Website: lowes
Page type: account-selection
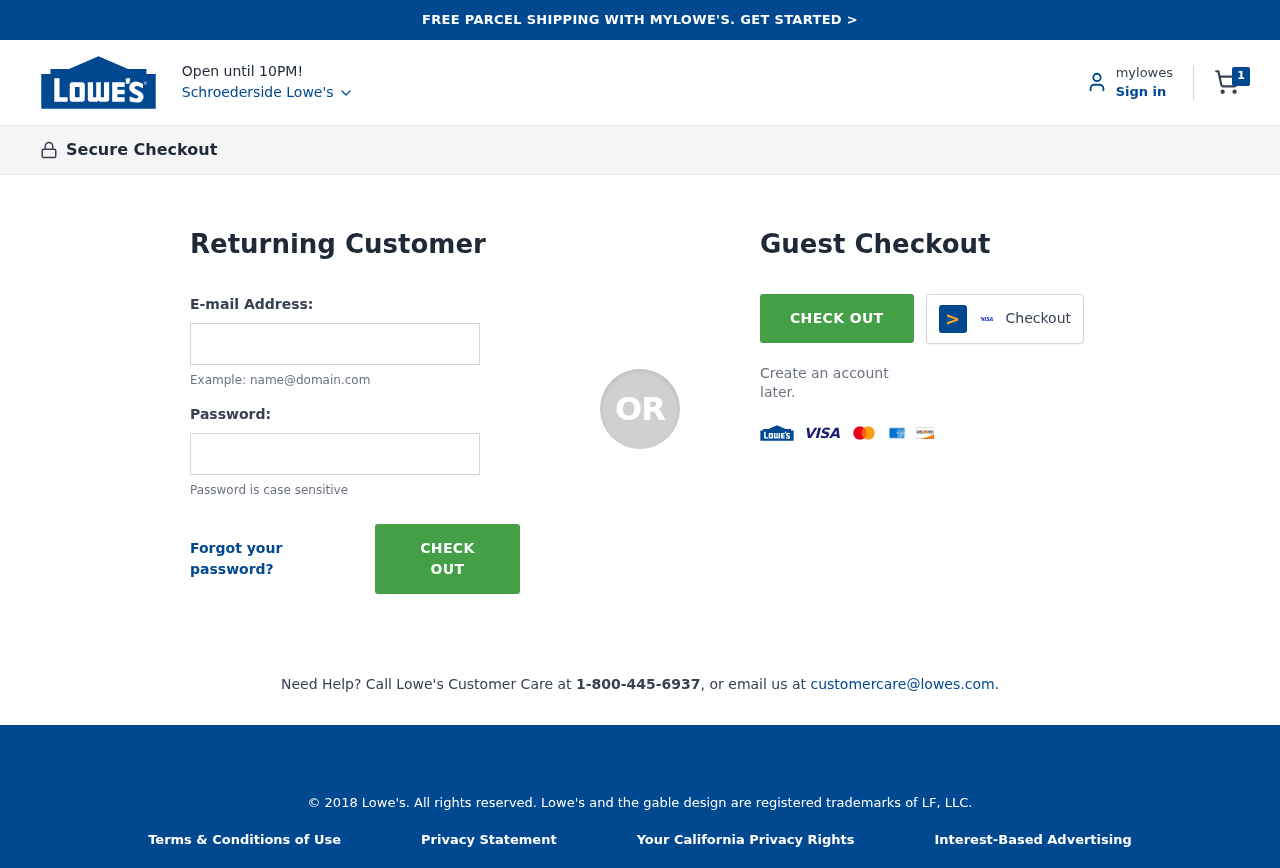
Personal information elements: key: PII_CITY
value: Schroederside Lowe's
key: PII_LOGIN_USERNAME
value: mandy_bridges
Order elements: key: ORDER_NUM_ITEMS
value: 1